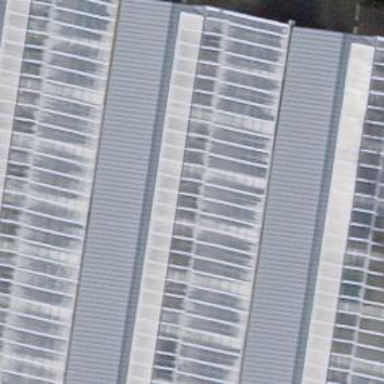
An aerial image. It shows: View of roof of building.